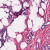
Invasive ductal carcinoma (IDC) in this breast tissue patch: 1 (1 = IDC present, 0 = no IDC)